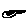
Label: bird